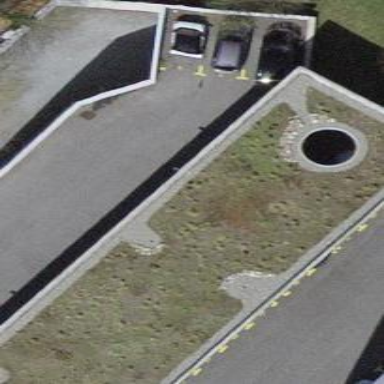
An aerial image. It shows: View of roof of building.